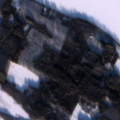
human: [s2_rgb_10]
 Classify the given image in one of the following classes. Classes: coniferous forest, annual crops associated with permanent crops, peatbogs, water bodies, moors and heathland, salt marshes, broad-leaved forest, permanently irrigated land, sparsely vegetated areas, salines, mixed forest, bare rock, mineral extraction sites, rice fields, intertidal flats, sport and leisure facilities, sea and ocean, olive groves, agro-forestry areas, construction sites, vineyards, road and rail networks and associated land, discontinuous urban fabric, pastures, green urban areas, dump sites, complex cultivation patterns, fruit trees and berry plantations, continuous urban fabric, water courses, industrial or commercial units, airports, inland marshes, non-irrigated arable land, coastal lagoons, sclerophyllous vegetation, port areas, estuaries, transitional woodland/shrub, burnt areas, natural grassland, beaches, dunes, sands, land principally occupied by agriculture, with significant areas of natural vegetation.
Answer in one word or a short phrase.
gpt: broad-leaved forest, mixed forest, inland marshes, water bodies